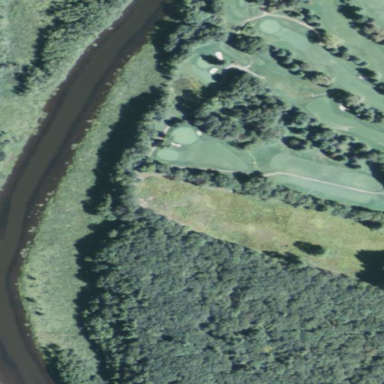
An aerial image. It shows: Scenic view of water hazard on golf course. The natural water feature adds beauty to the landscape.